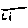
Label: line